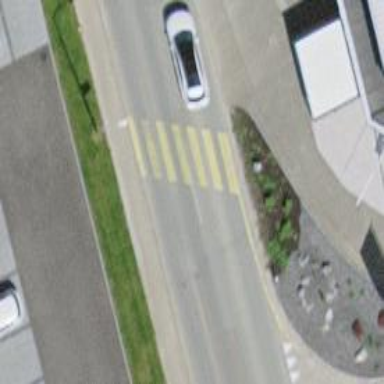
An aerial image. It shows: Uncontrolled zebra crossing with zebra markings.